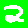
Digit: 2